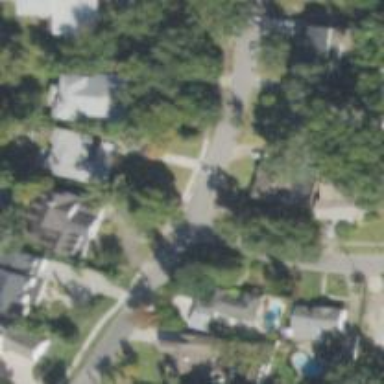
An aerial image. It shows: Residential road with asphalt surface. Sidewalk is present on the left side.